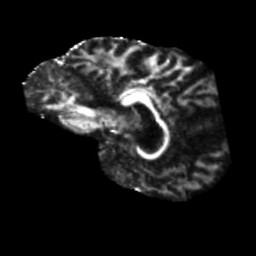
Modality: FA
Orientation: sagittal
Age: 57
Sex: male
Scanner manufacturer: siemens
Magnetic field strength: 3 T
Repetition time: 5.25 s
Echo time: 0.08 s